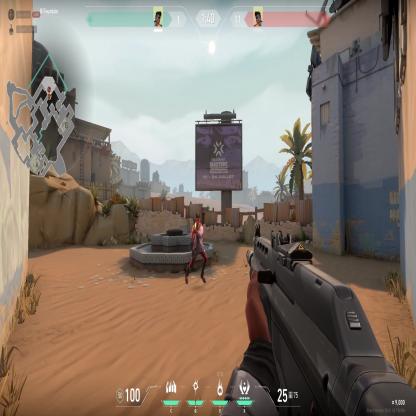
Label: enemy